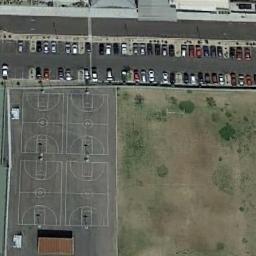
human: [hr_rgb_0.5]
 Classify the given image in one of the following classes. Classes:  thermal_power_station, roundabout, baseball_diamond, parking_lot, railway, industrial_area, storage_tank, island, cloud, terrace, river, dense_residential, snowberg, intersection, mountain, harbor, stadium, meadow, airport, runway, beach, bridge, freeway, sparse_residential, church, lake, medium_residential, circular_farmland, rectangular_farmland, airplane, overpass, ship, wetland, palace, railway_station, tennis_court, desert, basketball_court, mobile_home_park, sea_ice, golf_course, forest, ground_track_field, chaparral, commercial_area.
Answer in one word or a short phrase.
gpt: basketball_court